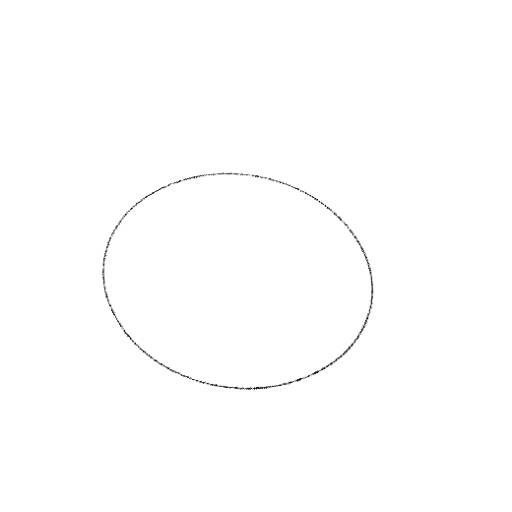
Crossing number: 0